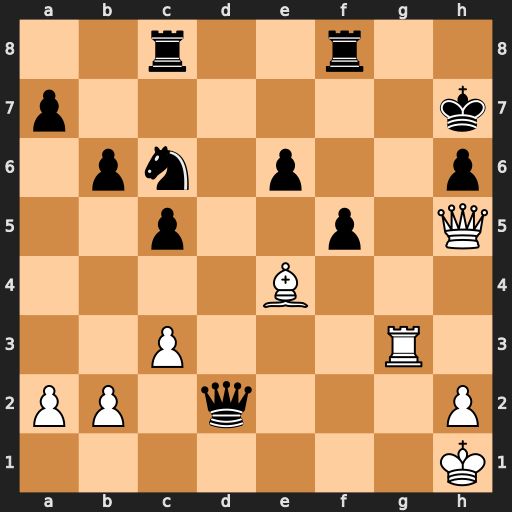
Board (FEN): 2r2r2/p6k/1pn1p2p/2p2p1Q/4B3/2P3R1/PP1q3P/7K
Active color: w
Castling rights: -
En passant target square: -
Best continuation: Qg6+ Kh8 Qg7#